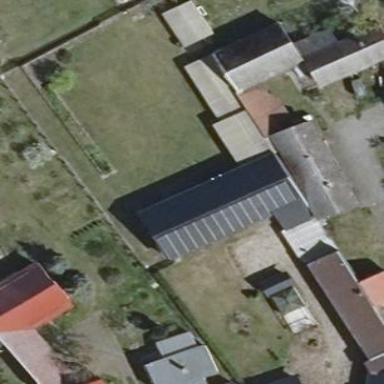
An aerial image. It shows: Building with gabled roof oriented along its structure. The roof is of dark grey color.